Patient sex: F
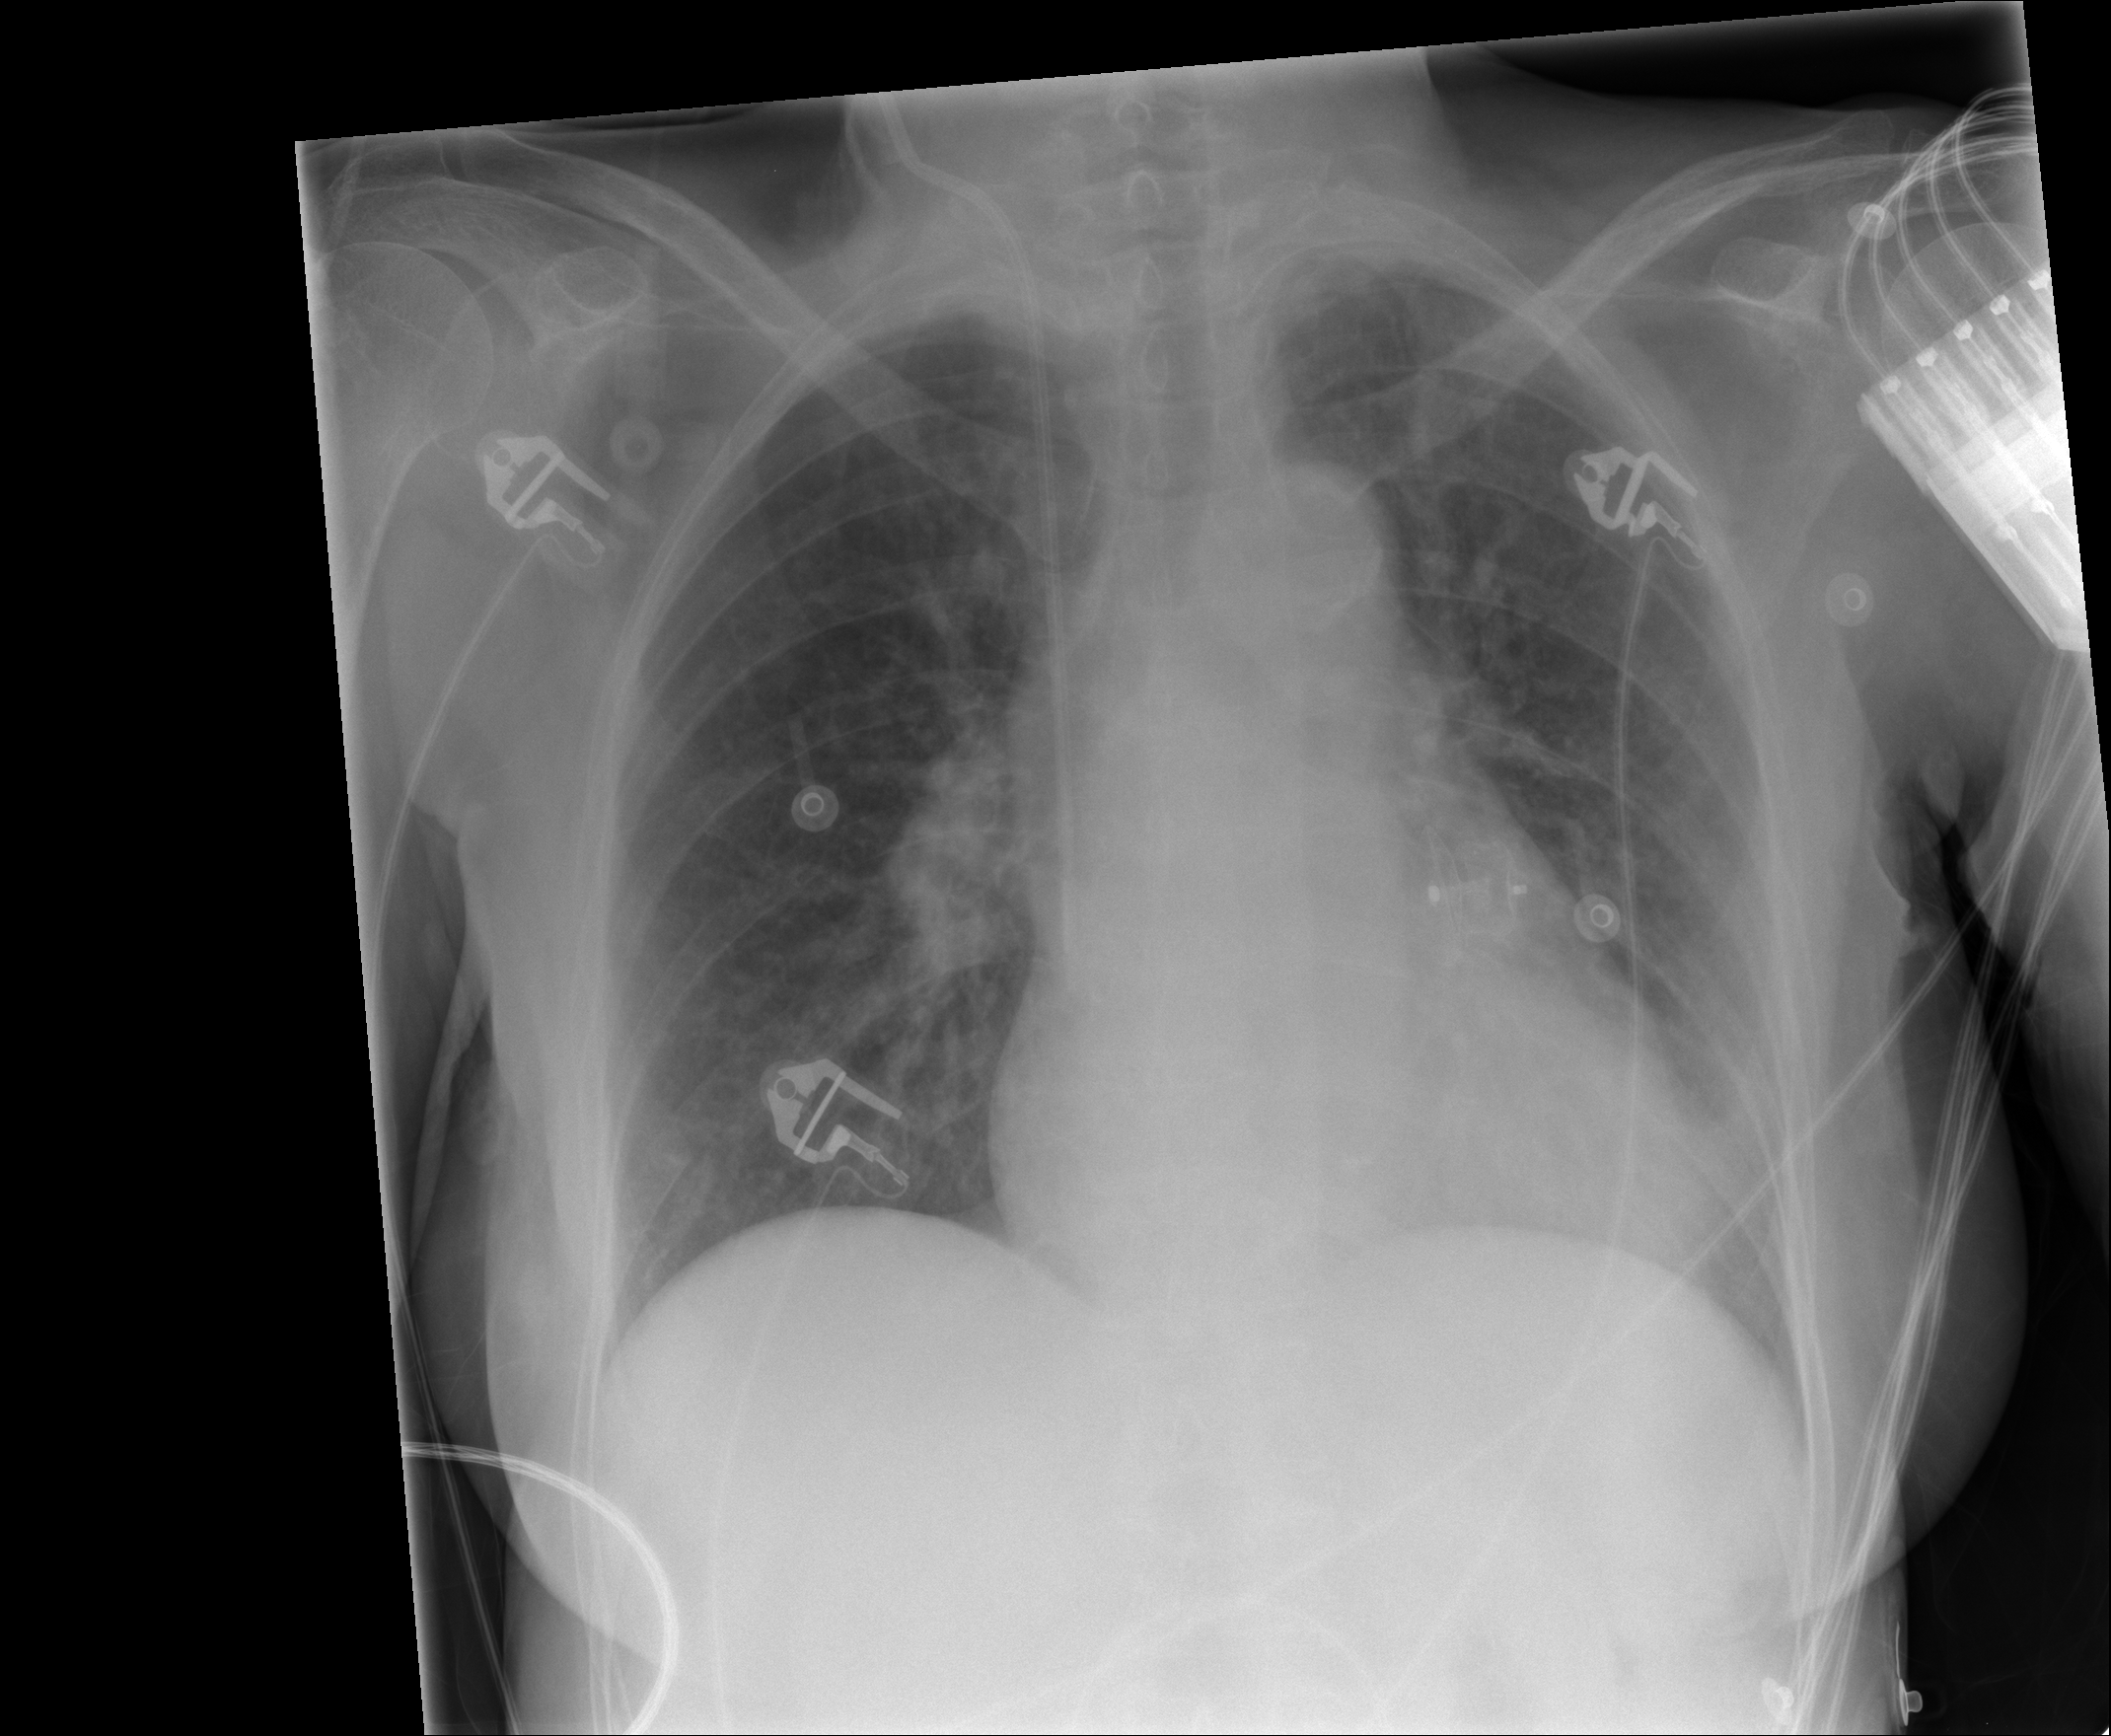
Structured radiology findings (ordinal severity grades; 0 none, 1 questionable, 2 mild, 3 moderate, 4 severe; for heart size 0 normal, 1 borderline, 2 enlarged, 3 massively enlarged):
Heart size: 0
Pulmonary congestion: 1
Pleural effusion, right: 0
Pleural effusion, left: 0
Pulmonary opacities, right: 0
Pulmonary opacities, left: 0
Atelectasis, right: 0
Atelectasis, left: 0